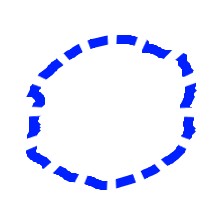
Shape: circle